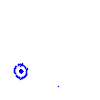
Particle: kaon